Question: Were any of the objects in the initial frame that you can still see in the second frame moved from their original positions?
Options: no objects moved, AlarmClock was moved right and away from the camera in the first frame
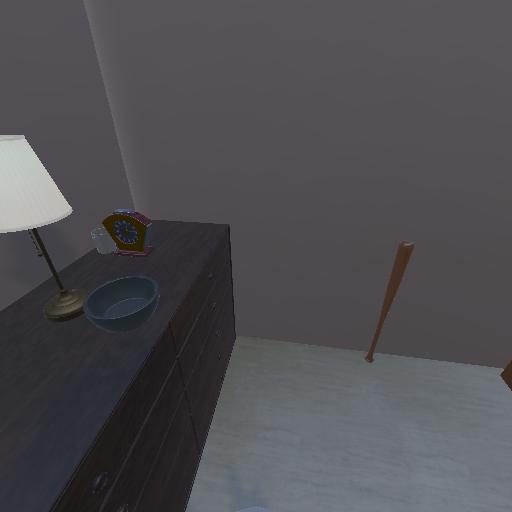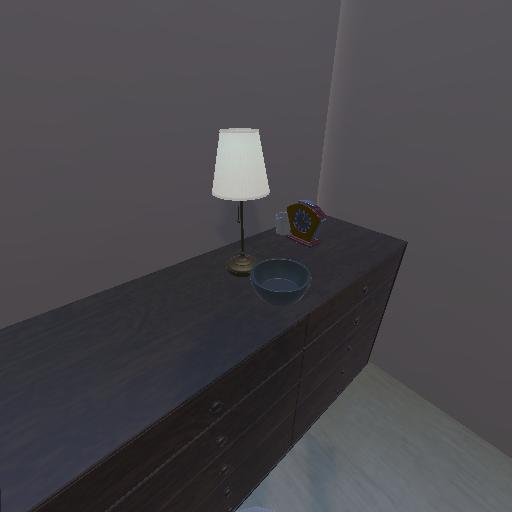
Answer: no objects moved